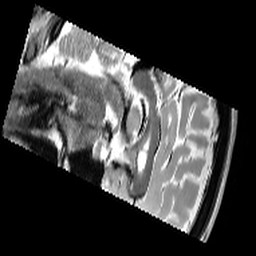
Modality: T2w
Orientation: sagittal
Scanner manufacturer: siemens
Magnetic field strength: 3 T
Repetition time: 9.86 s
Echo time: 0.05 s